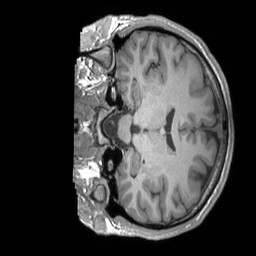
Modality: T1w
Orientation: coronal
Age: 29
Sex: male